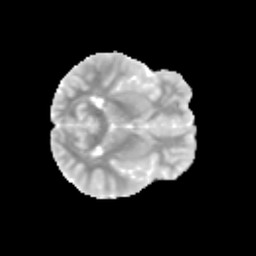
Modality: MD
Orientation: axial
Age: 10
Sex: male
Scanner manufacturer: siemens
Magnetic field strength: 3 T
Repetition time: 3.8 s
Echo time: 0.07 s